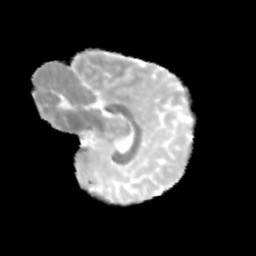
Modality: MD
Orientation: sagittal
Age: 10
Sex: male
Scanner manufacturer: siemens
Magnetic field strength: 3 T
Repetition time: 3.8 s
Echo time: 0.07 s